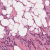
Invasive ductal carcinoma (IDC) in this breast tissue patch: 1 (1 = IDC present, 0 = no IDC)